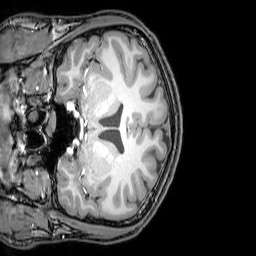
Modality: T1w
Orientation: coronal
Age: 21
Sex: male
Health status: healthy
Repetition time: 0.081 s
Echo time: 0.037 s